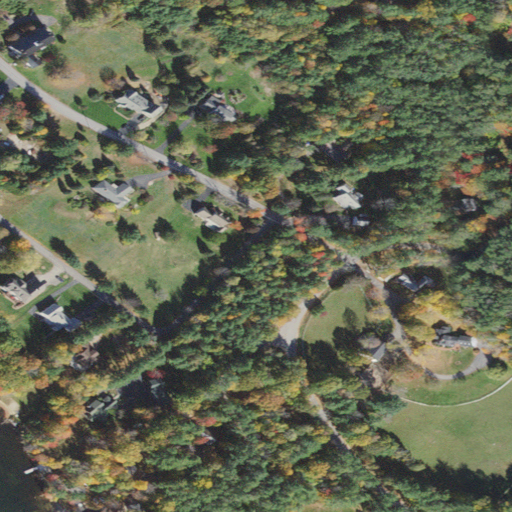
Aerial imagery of cape in New Hampshire named Whitten Neck containing low intensity development, open development, evergreen forest, pasture, mixed forest, medium intensity development, shrub, deciduous forest, and open water